Question: I need to implement a gridview of thumbs. But when my app hit 200 thumbs, it starts to get memory problems(of course). I need to implement a lazy load but I don't know how to detect where the scrollviewer are on the gridview so I could try to load more images once it reaches the end.
Here's my gridview layout:

Does anyone know how to do it?
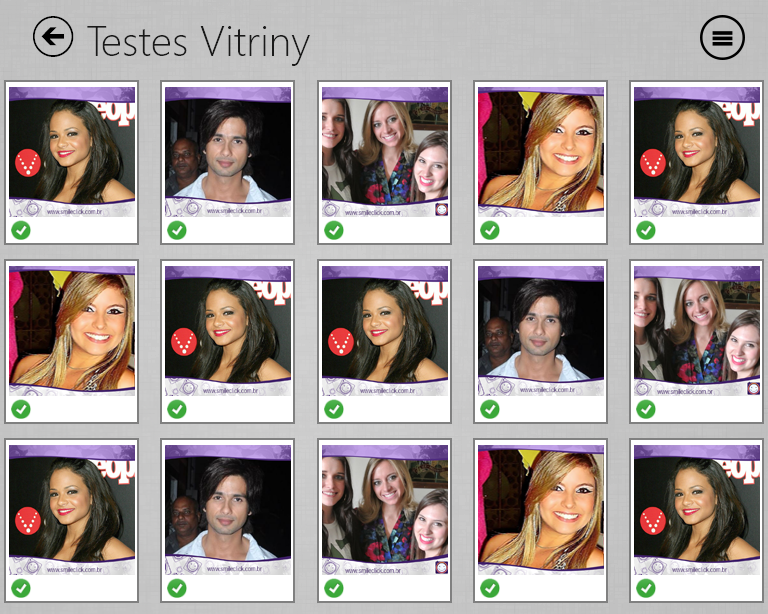
Answer: Implement <URL> in your source collection to support data virtualization and the 'GridView' will handle requesting more items itself. Also make sure you haven't changed the 'ItemsPanel' of your 'GridView' to one that doesn't support UI virtualization - e.g. 'VariableSizedWrapGrid'.
Also make sure you don't simply have a memory leak for any other reason. Typically a 200 items grid that is UI-virtualized (the default) should not use that much memory unless your thumbs are actually much bigger resolution than what you need to display them. Check <URL> for ways to debug leaks.